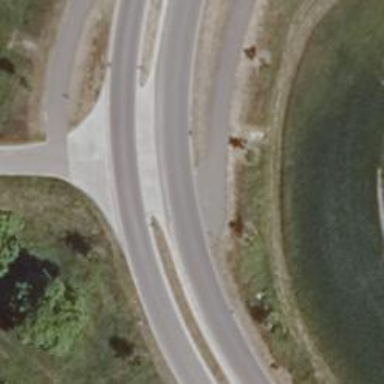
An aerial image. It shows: Unclassified road with asphalt surface.